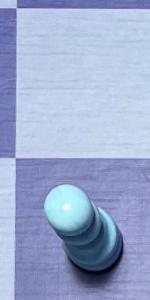
Label: Pawn_White